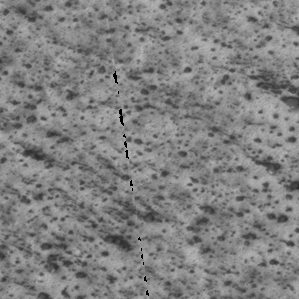
Label: frost